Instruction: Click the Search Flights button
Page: home
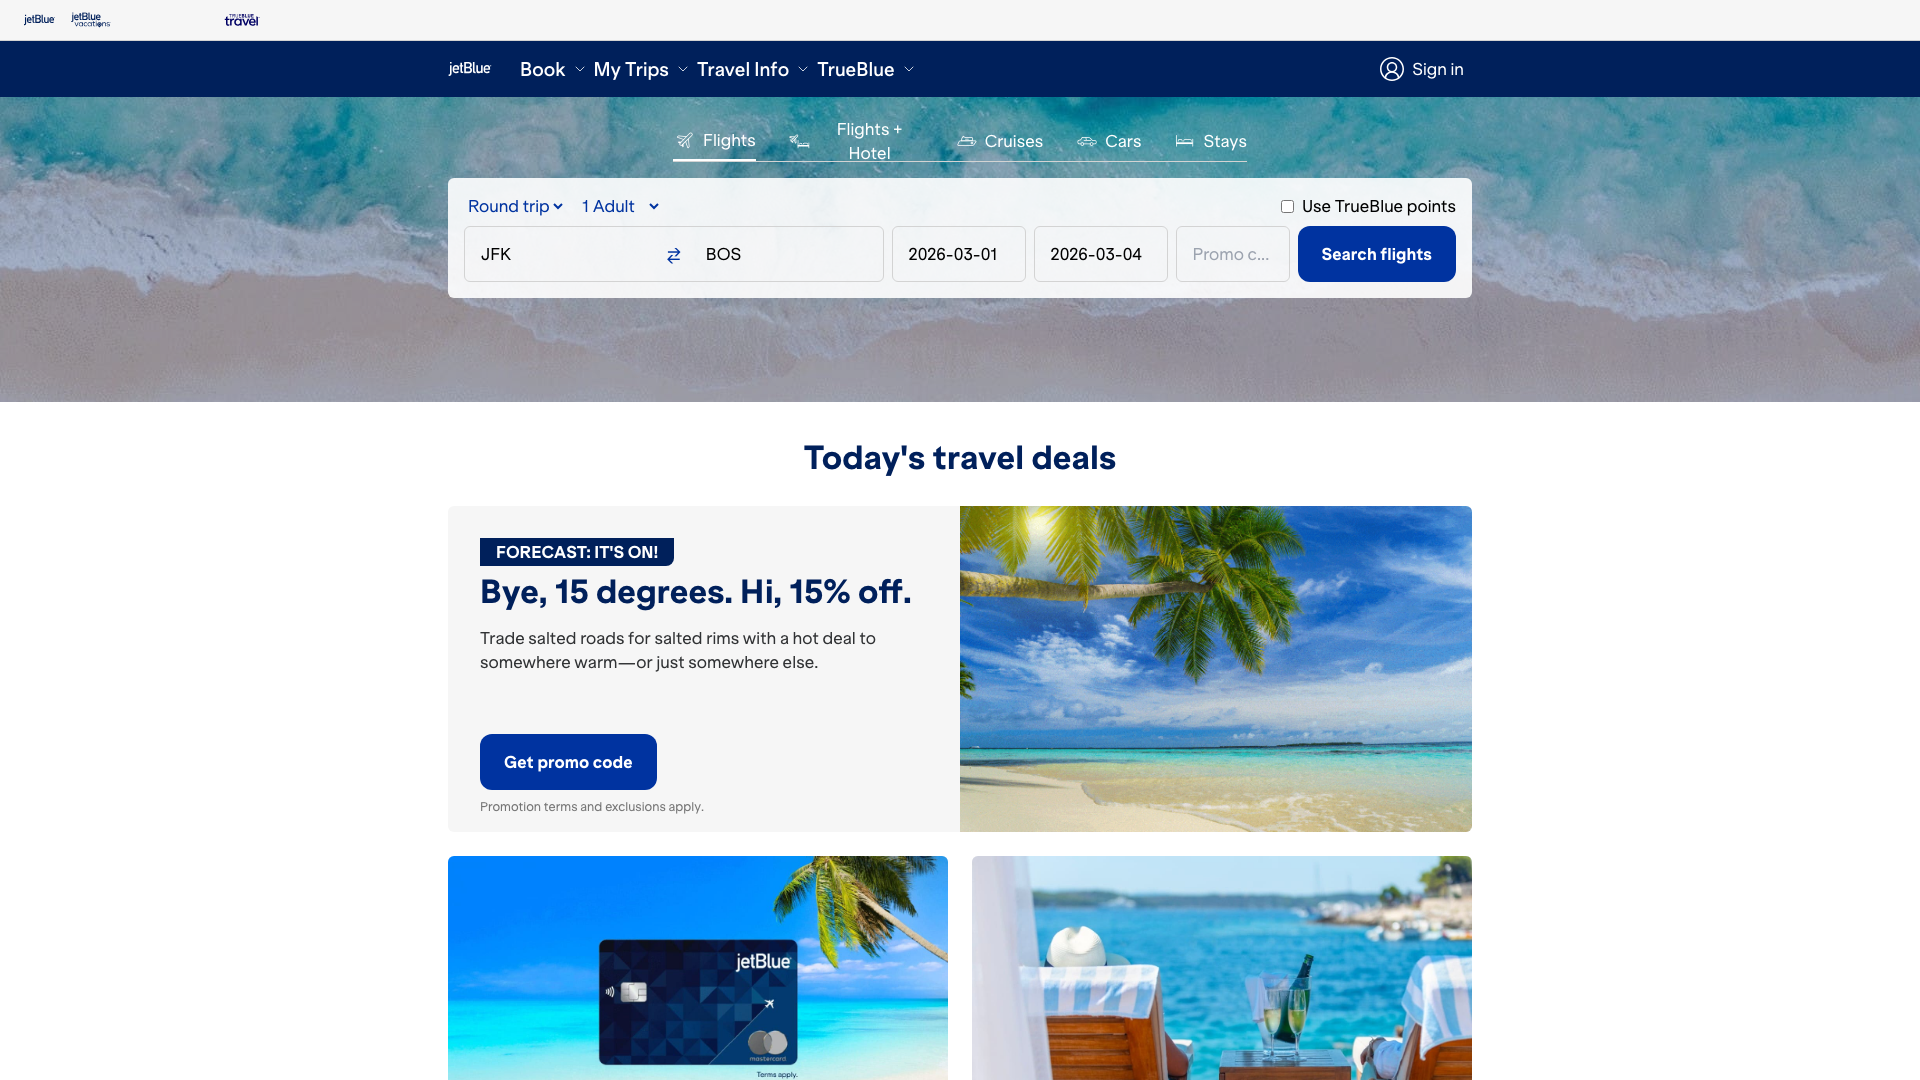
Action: click